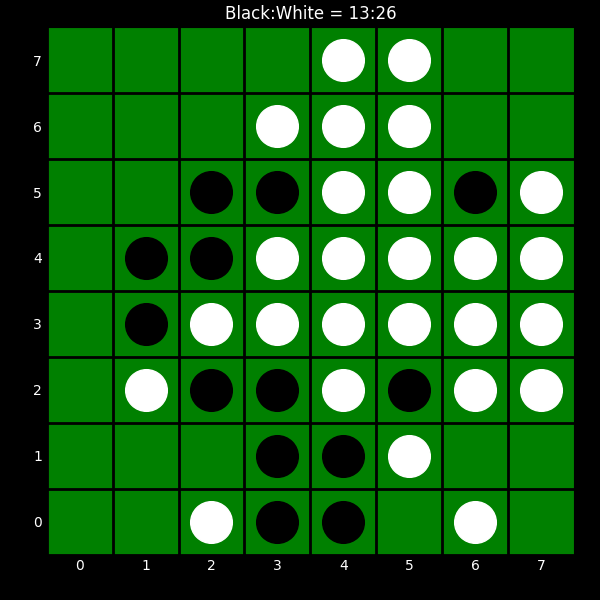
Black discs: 13
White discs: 26